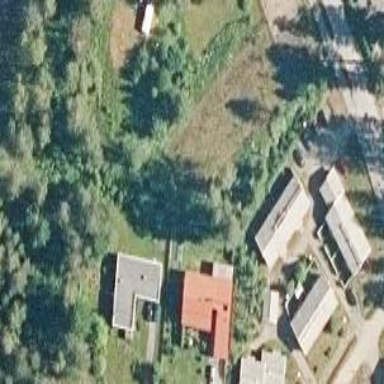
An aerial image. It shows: Terrace building.